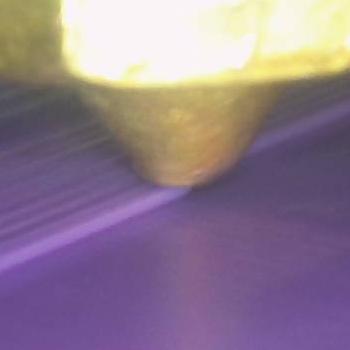
Flow rate: 61%